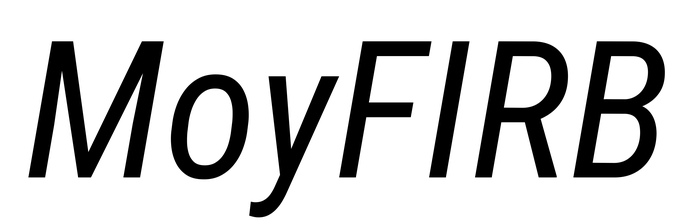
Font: Roboto-Italic_Condensed_Italic